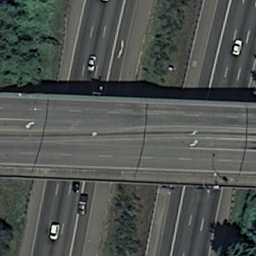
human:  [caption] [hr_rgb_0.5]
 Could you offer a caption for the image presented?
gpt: A road go across another two diagonally with some cars on the roads .

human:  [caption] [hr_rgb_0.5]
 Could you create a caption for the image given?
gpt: An overpass with a road go across another two roads diagonally .

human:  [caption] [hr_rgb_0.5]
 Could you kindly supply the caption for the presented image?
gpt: An overpass with a road go across another two roads diagonally with some plants surounded the roads .

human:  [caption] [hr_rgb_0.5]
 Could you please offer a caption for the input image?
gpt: An overpass with a road go across another two roads diagonally with some cars on the roads .

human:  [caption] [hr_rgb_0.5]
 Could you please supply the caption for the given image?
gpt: A road go across another two with some cars on the roads .